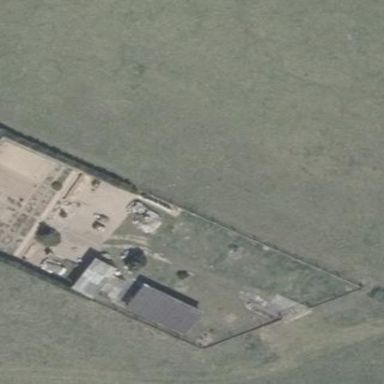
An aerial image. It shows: Farmyard area.